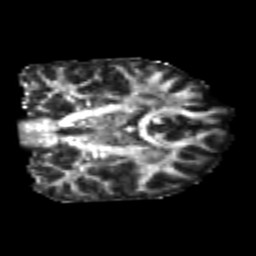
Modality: FA
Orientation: coronal
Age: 25
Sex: female
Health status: healthy
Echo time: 0.074 s